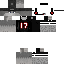
A male skeleton skin with dark skin, wearing brown helmet dressed in a black armor chest and black pants, featuring a closed mouth.